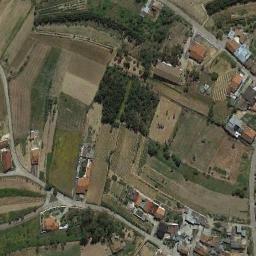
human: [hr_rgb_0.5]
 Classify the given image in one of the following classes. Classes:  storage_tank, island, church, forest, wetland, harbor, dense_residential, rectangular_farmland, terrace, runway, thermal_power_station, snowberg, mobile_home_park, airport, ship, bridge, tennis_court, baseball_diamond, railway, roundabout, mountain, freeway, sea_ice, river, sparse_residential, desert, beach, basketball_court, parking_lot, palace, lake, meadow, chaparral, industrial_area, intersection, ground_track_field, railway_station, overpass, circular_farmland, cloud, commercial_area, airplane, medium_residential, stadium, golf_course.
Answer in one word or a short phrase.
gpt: terrace